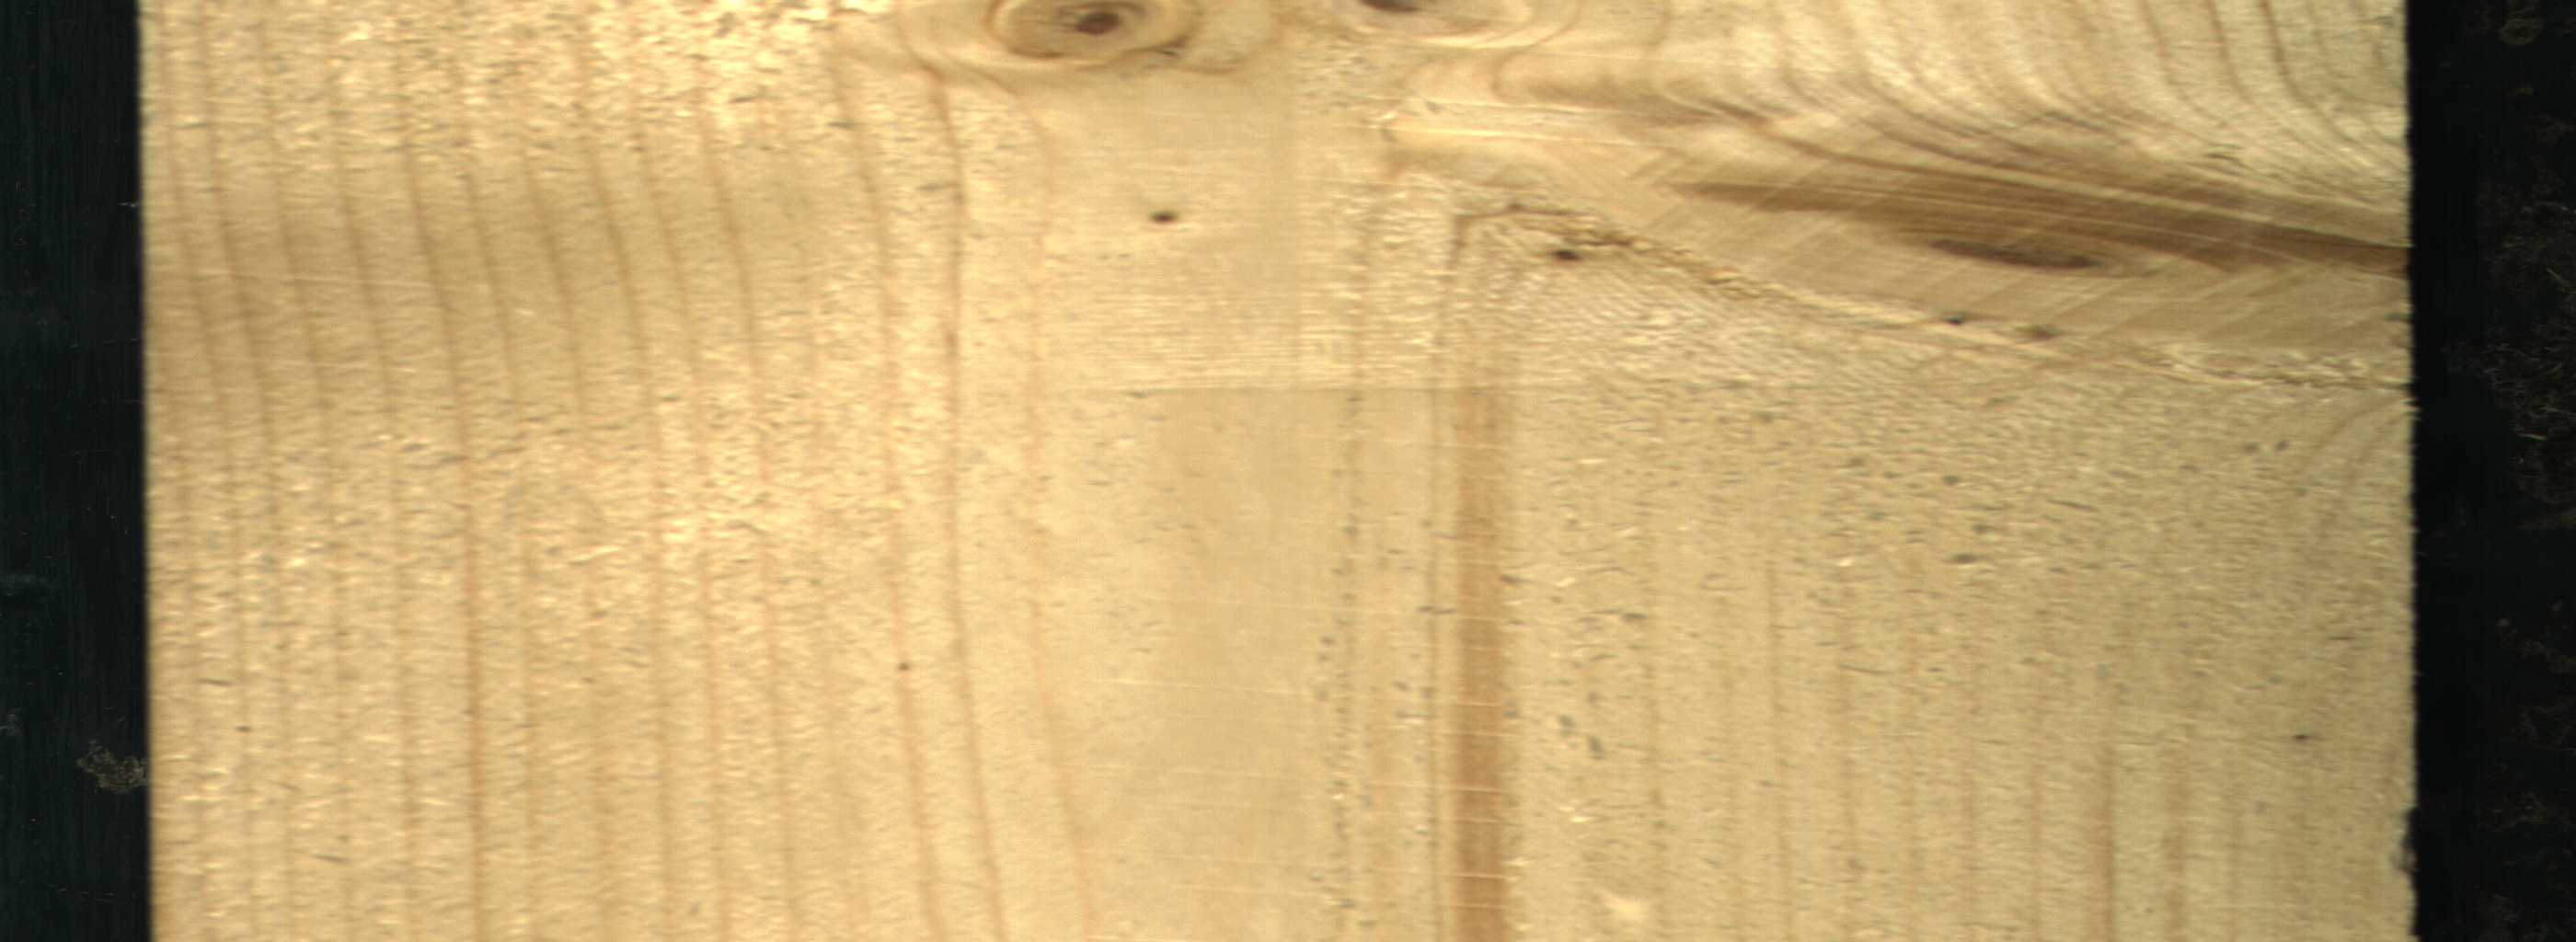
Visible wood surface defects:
Live_Knot
Live_Knot
Live_Knot
Live_Knot